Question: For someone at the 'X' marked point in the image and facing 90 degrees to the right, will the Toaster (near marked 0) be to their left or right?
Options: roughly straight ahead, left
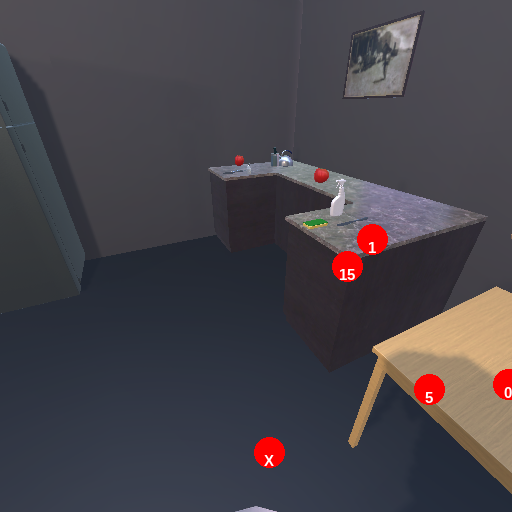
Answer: roughly straight ahead